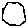
Label: hexagon